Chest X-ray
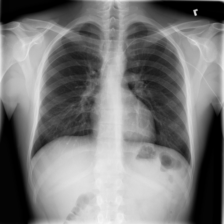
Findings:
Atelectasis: negative
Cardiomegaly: negative
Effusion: negative
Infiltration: negative
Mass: negative
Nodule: negative
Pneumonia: negative
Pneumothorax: negative
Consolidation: negative
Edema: negative
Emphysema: negative
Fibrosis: negative
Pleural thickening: negative
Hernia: negative